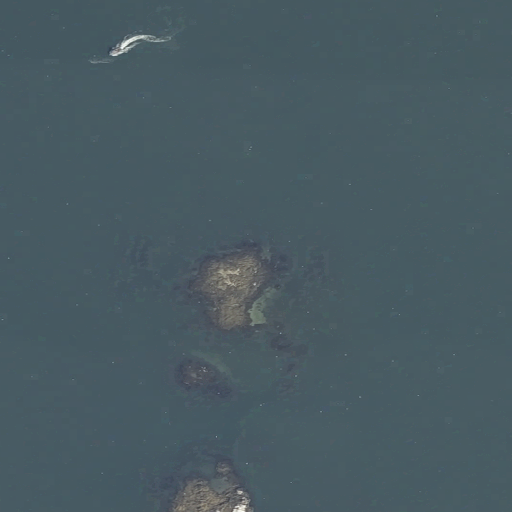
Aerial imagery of bar in Maine named Middle Ledges containing open water and barren land